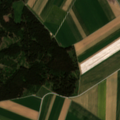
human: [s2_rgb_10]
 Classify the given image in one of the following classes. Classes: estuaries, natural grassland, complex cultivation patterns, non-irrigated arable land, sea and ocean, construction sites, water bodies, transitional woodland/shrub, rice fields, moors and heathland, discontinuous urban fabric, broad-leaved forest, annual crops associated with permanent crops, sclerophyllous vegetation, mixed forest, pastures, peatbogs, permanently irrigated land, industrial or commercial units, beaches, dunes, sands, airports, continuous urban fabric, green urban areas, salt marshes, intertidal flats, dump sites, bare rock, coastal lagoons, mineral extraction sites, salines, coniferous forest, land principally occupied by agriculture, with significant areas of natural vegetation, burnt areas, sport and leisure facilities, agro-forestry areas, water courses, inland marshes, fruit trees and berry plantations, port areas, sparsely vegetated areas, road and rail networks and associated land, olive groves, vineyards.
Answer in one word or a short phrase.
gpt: non-irrigated arable land, coniferous forest